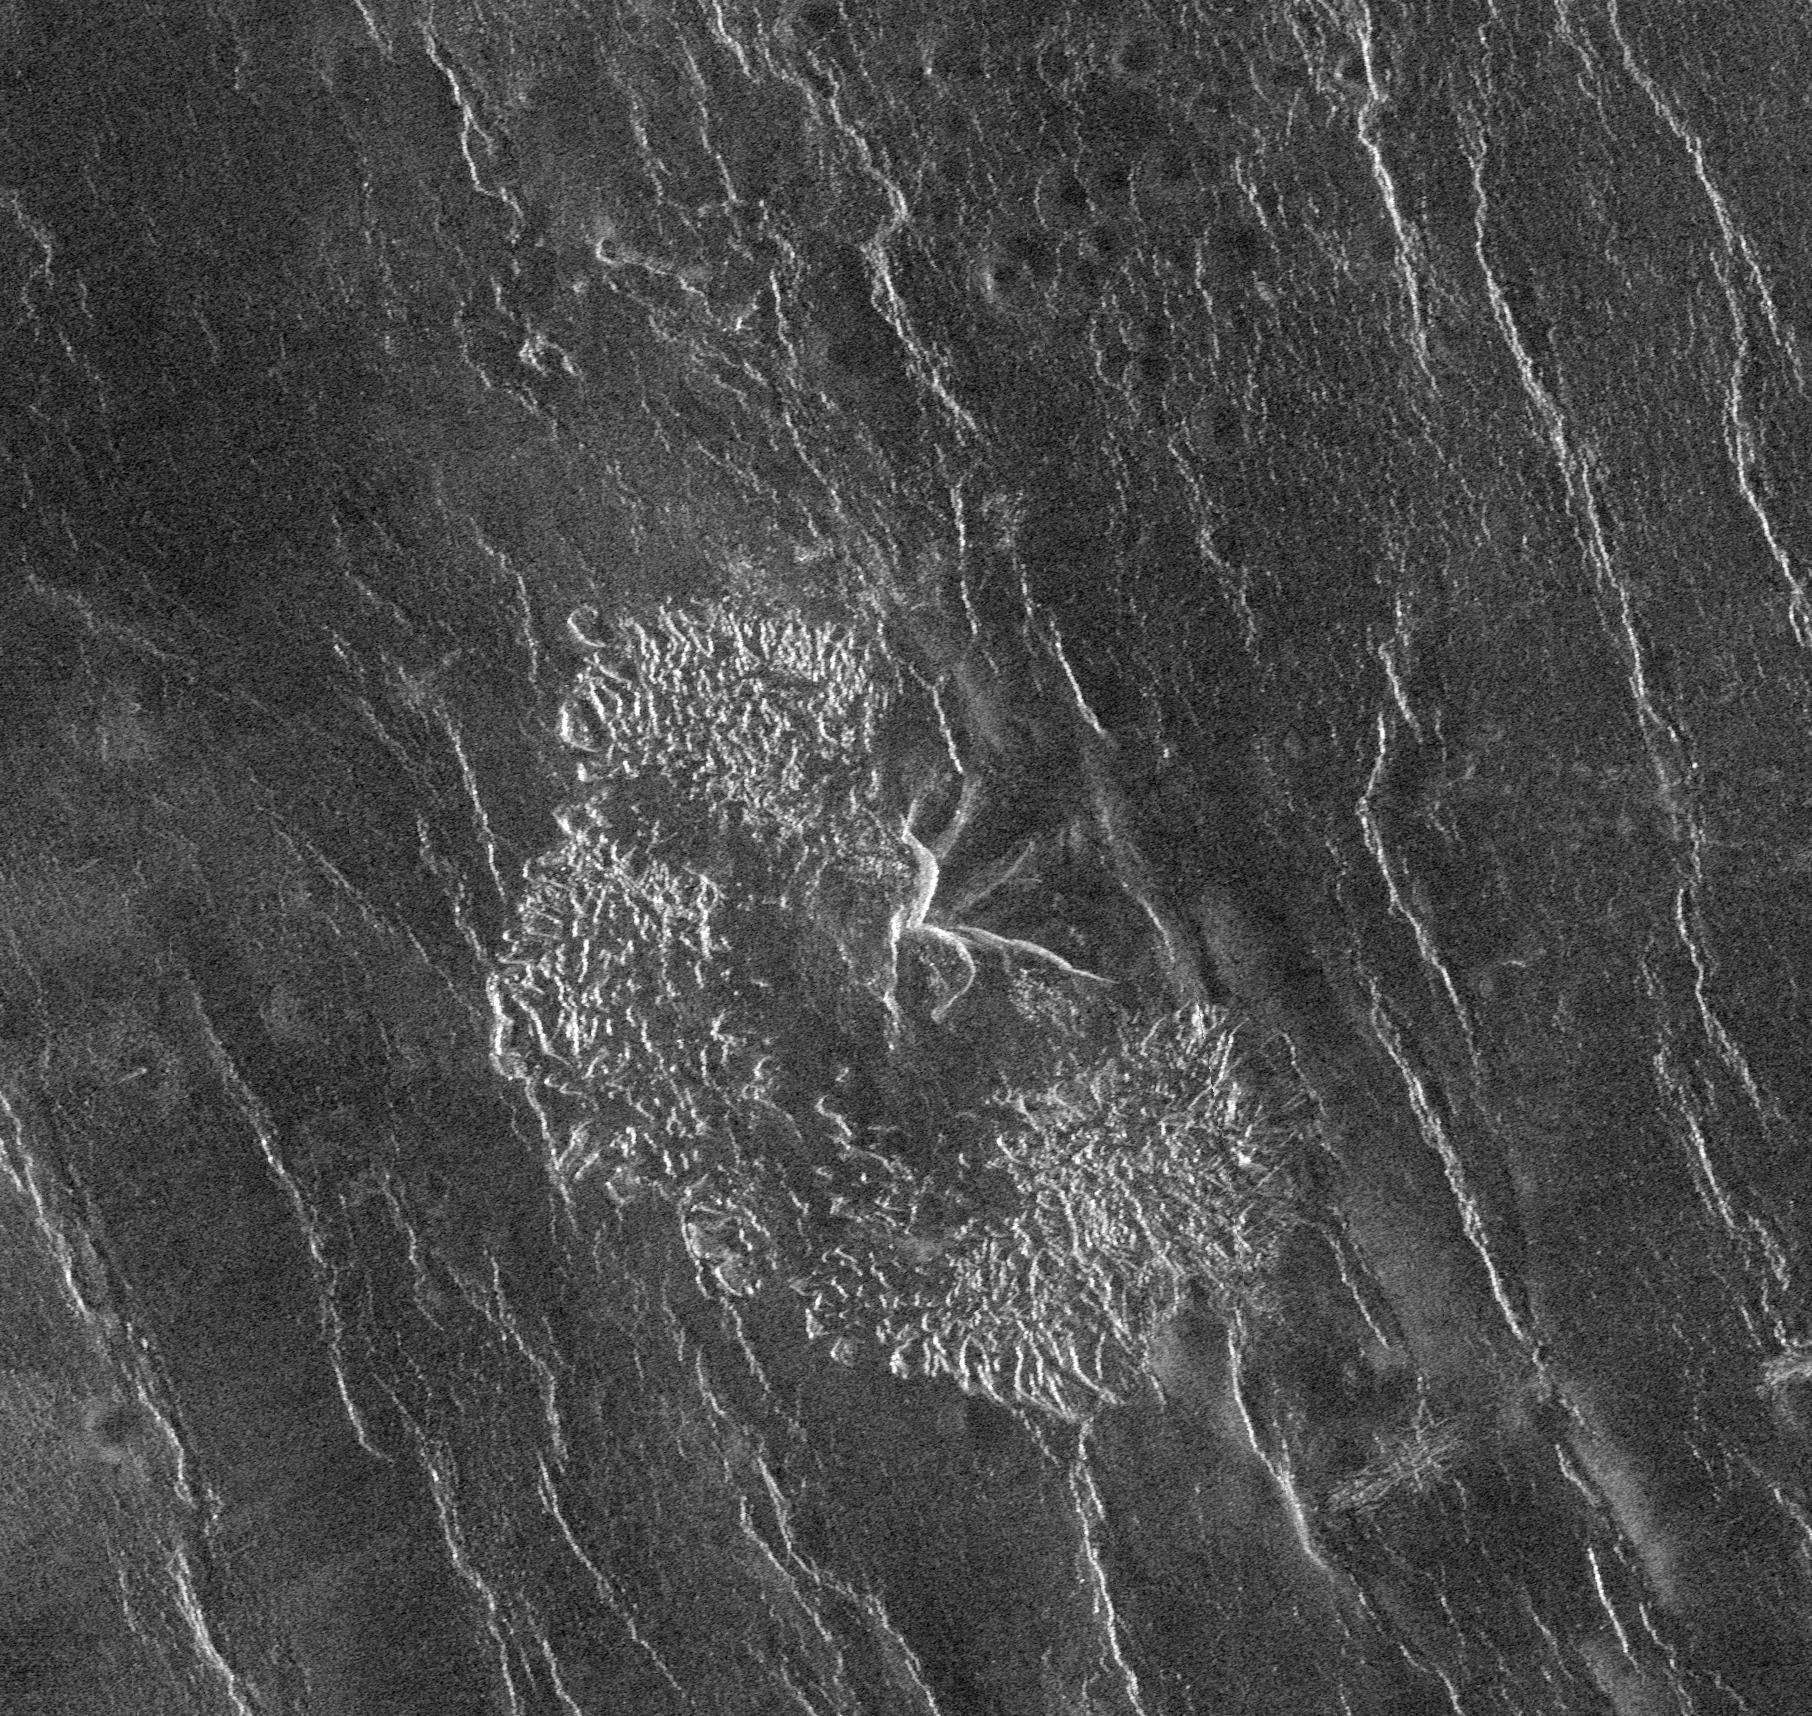
Venus - Landslide Deposits Venus, Magellan